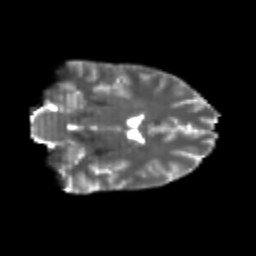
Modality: T2w
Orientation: coronal
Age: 21
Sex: male
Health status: healthy
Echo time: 0.074 s